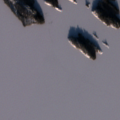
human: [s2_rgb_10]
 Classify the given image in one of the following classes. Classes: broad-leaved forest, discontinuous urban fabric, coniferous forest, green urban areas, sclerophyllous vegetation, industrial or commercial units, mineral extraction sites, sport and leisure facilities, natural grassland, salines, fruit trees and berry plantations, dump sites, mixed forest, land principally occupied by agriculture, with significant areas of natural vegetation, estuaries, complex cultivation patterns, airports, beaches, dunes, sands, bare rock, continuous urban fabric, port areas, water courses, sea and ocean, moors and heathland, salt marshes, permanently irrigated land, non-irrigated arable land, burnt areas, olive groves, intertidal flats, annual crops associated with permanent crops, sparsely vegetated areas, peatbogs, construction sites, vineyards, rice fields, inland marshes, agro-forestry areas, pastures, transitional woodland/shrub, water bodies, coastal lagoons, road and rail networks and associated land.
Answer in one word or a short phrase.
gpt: coniferous forest, mixed forest, water bodies